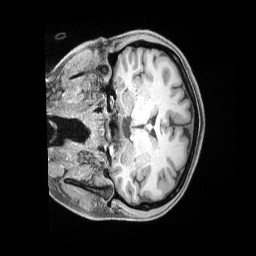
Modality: T1w
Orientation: coronal
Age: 36
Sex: female
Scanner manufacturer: siemens
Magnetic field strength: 3 T
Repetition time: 2 s
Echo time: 0.00211 s